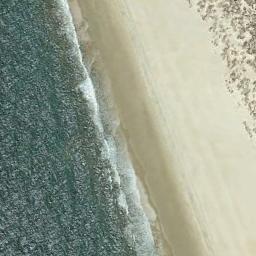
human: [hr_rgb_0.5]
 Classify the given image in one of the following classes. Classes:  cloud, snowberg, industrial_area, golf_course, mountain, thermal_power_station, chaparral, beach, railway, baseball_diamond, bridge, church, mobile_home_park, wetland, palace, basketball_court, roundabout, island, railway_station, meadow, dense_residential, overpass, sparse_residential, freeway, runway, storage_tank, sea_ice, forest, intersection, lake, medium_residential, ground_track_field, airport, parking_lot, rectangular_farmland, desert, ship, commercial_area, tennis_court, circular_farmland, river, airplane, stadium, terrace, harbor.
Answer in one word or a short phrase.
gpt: beach